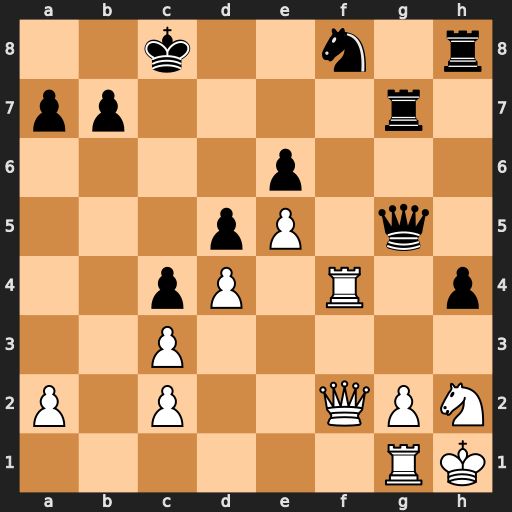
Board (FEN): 2k2n1r/pp4r1/4p3/3pP1q1/2pP1R1p/2P5/P1P2QPN/6RK
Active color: w
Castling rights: -
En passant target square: -
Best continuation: Rxf8+ Rxf8 Qxf8+